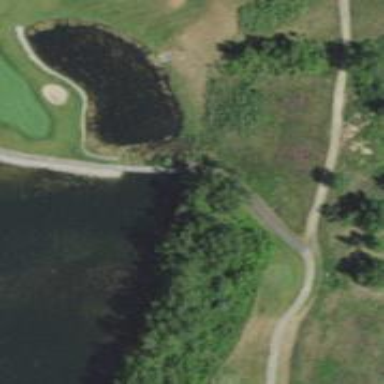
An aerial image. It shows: Service road used as golf cart path.